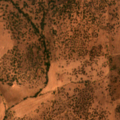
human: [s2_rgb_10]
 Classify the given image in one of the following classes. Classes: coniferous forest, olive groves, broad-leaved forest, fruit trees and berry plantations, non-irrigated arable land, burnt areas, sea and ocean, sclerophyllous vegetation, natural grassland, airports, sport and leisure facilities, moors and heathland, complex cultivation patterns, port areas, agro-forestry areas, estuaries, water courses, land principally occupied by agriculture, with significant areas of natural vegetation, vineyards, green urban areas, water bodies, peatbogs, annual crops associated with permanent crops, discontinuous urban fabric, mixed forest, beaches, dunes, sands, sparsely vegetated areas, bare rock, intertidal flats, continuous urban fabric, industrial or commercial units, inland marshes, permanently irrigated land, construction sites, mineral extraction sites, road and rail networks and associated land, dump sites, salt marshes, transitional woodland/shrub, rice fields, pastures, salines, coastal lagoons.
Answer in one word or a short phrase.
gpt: non-irrigated arable land, agro-forestry areas, transitional woodland/shrub